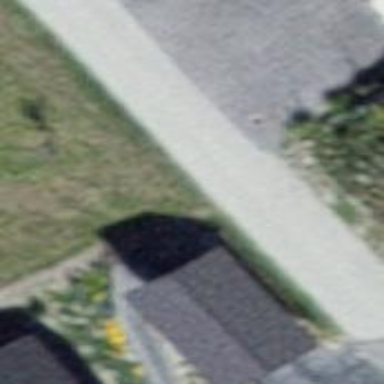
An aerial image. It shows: Garage.